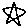
Label: star